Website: lowes
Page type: cart
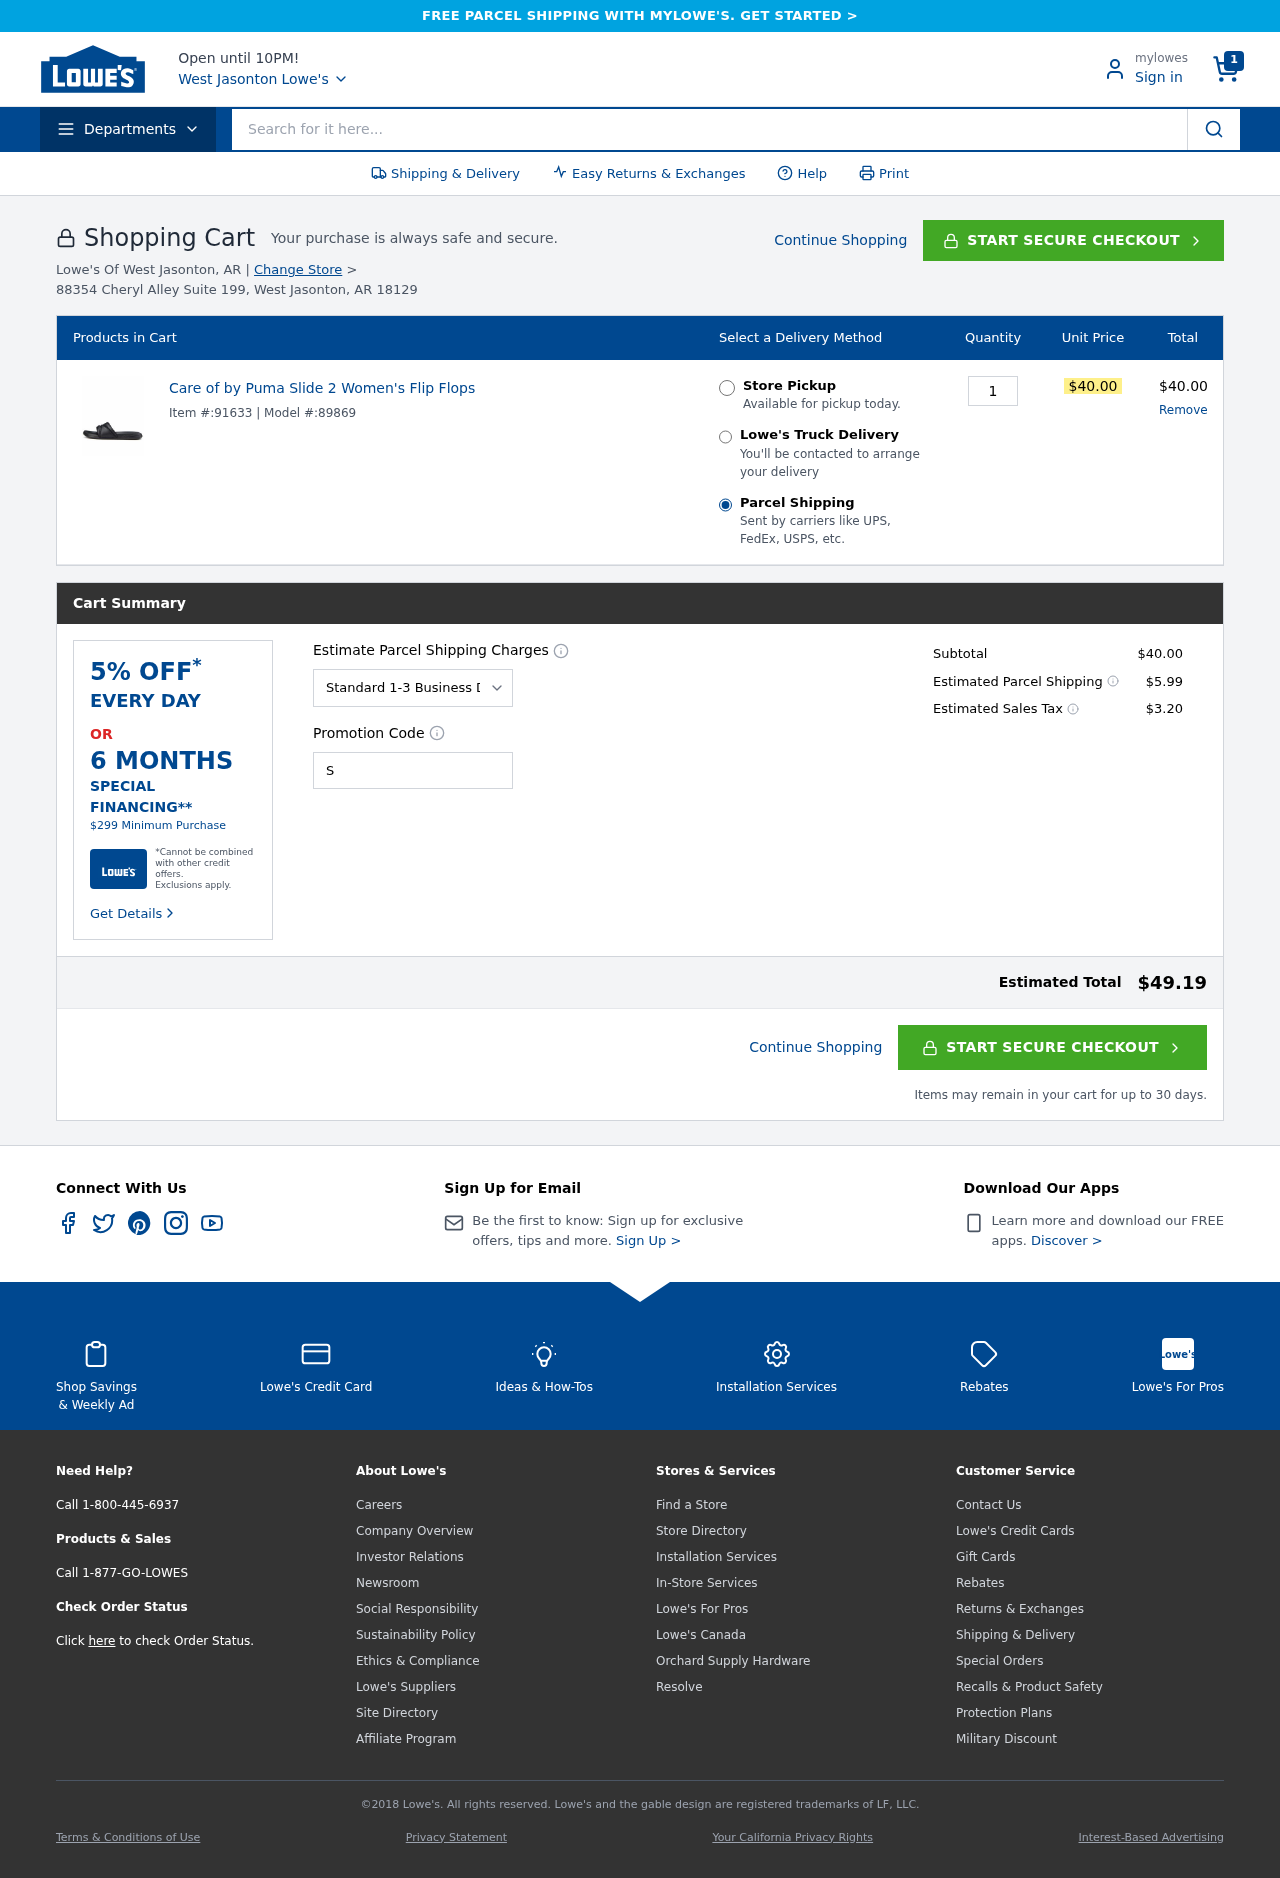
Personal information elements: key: PII_CITY
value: Jasonton
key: PII_CITY
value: West Jasonton
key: PII_POSTCODE
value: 18129
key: PII_PROMO_CODE
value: SAVE98
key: PII_STREET
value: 88354 Cheryl Alley Suite 199
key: PII_STATE_ABBR
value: AR
Product elements: key: PRODUCT1_NAME
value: Care of by Puma Slide 2 Women's Flip Flops
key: PRODUCT1_PRICE
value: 40
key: PRODUCT1_QUANTITY
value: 1
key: PRODUCT1_MODEL
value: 89869
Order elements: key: ORDER_NUM_ITEMS
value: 1
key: ORDER_ITEM_ID
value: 91633
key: ORDER_LINE_TOTAL
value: $40.00
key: ORDER_SUBTOTAL
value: $40.00
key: ORDER_SHIPPING_COST
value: $5.99
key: ORDER_TAX
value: $3.20
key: ORDER_TOTAL
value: $49.19
Search elements: key: HEADER_SEARCH
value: Search for it here...